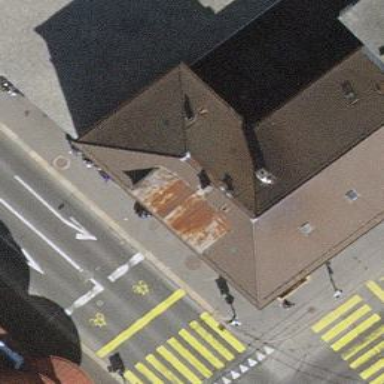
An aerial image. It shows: Building housing motorcycle shop.